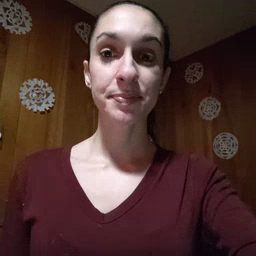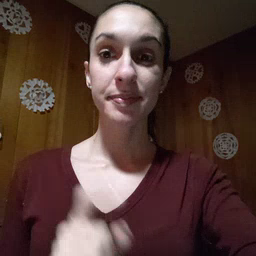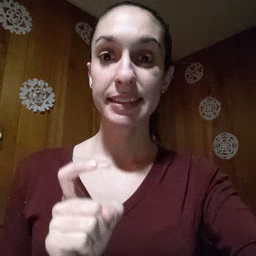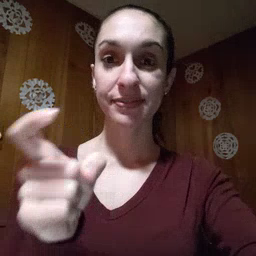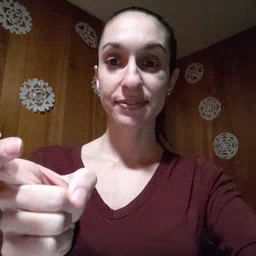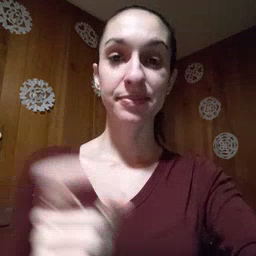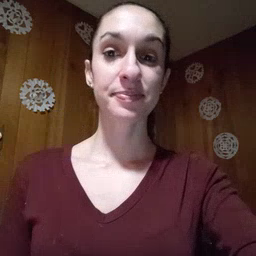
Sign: gift